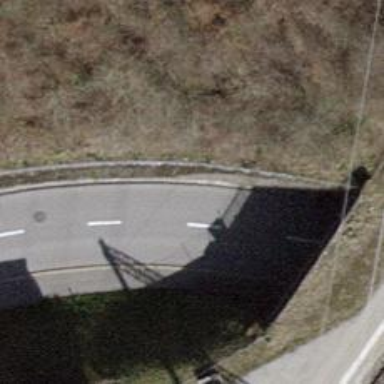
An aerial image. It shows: Tertiary road passing through tunnel.